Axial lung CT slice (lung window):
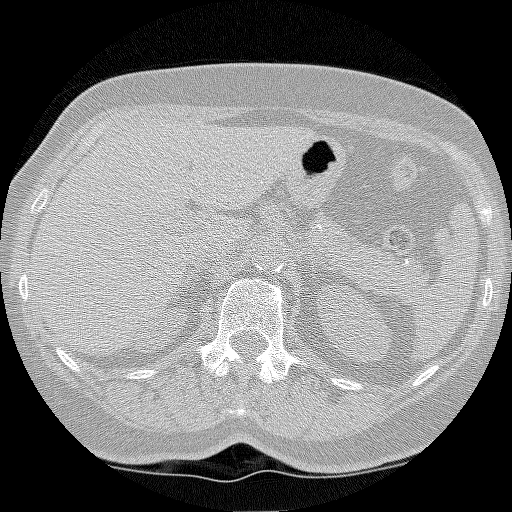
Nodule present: no